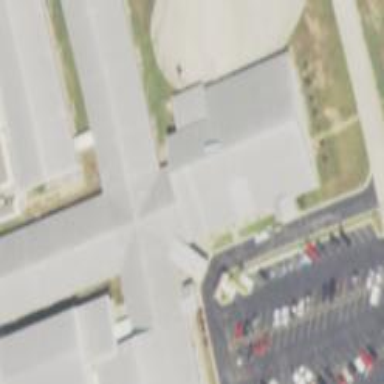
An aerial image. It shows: School.